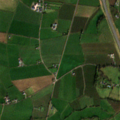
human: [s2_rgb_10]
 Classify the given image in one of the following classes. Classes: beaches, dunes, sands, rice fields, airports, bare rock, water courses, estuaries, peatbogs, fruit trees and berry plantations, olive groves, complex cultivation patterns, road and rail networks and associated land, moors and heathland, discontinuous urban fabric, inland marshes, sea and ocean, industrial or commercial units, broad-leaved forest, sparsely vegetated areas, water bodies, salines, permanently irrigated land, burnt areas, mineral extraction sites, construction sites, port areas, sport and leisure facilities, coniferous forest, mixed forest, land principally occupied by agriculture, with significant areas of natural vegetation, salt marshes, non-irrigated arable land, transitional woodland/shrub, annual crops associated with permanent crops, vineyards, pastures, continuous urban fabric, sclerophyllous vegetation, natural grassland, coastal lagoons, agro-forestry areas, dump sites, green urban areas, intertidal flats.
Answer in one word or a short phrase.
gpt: pastures, complex cultivation patterns